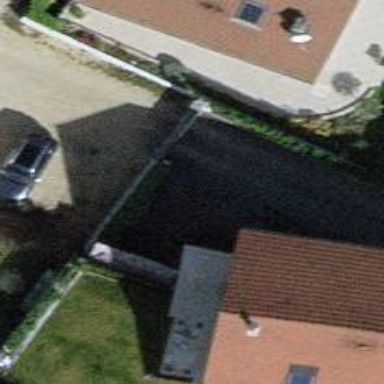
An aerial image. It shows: Gate.